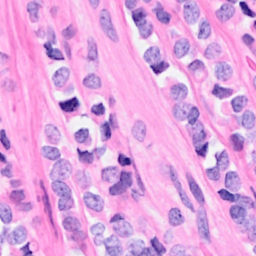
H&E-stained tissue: Breast